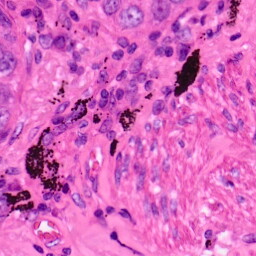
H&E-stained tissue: Lung